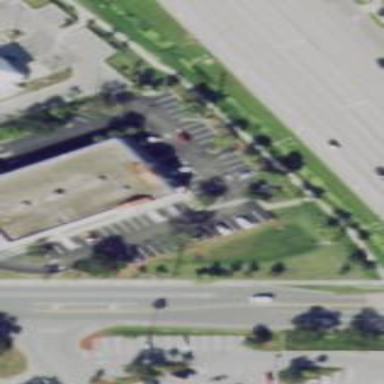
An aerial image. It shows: Pharmacy building providing healthcare services.